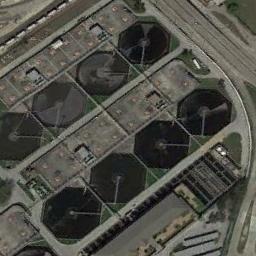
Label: storage_tank